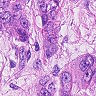
Metastatic tissue present: yes